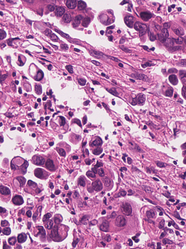
Tumor epithelial tissue: yes
Tumor-associated stroma tissue: yes
Normal tissue: no